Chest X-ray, AP view. Patient: 20 years old, sex M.
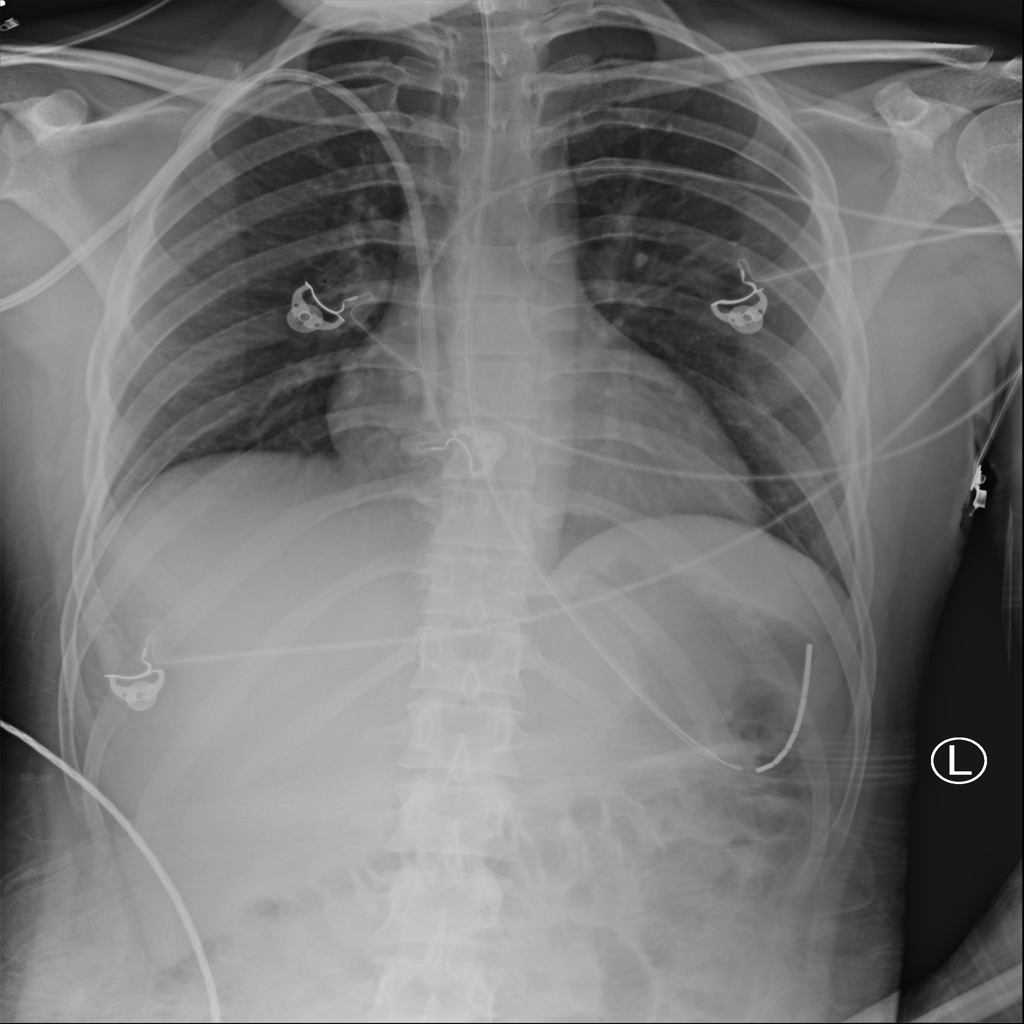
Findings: No Finding